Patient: sex M, age 24
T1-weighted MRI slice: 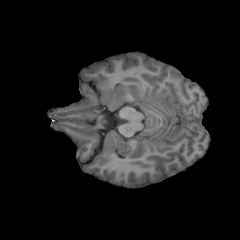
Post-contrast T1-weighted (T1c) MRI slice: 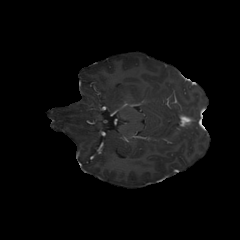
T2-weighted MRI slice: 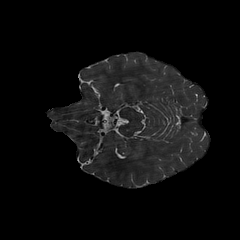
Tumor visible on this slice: no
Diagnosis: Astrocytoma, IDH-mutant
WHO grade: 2